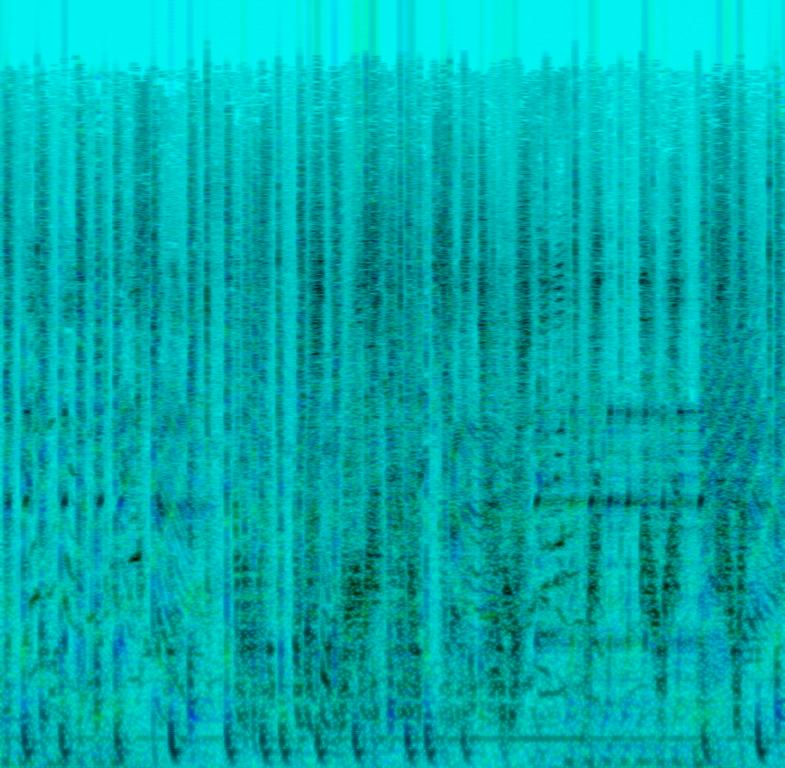
This is an amateur recording of a little girl performing on a turntable. The girl can be heard talking to the person behind the camera. There is a repeating male vocal sample and an electronic drum beat in the piece that is playing. There is an urban atmosphere to the track.